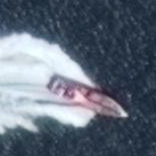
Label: civil